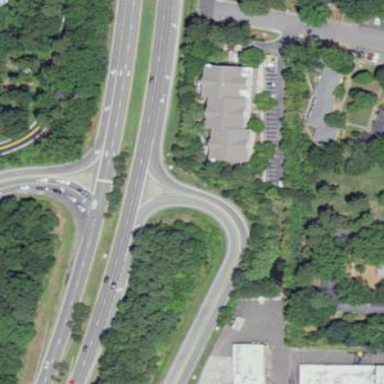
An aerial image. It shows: Trunk link area on the highway.